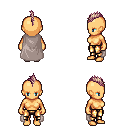
a pixel art fantasy rpg character, female body template, human, tanned skin, gray cape, gold greaves, white blonde mohawk hairstyle, four views (front, back, left, right), 2x2 character sprite sheet, small pixel art, hard edges, no anti-aliasing